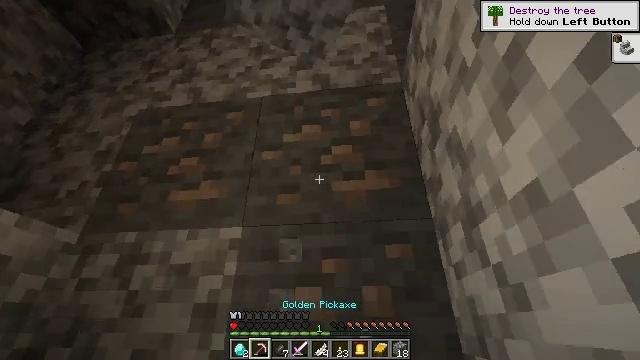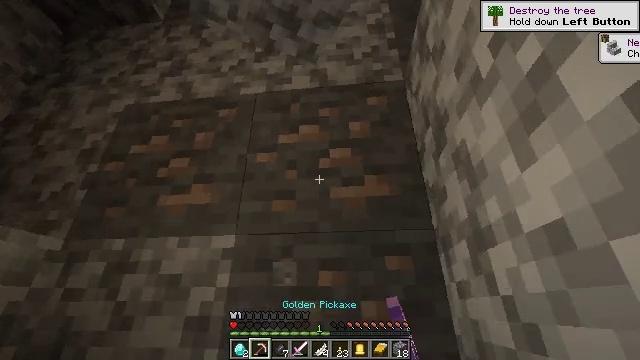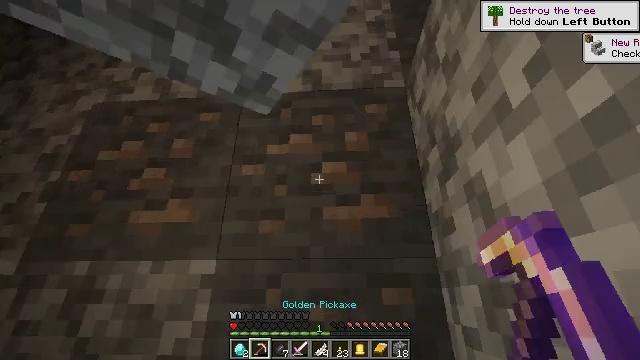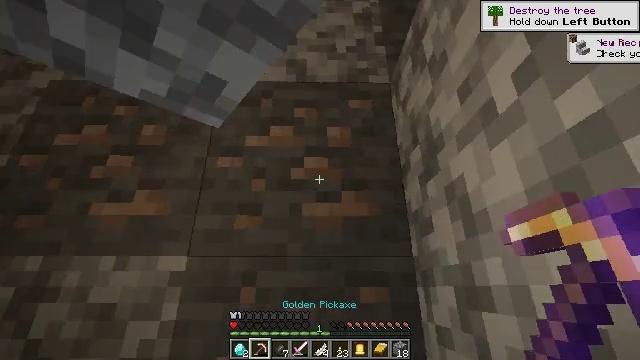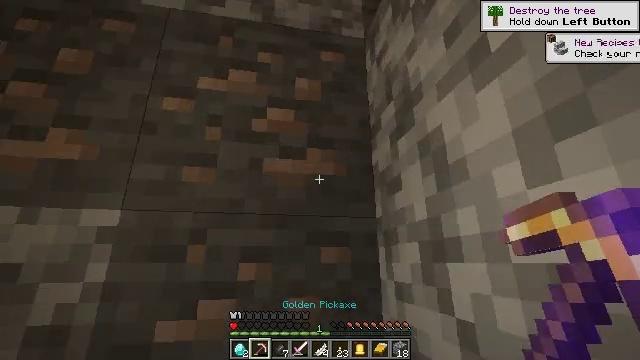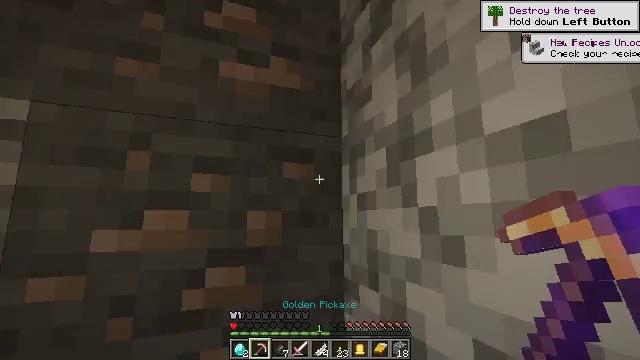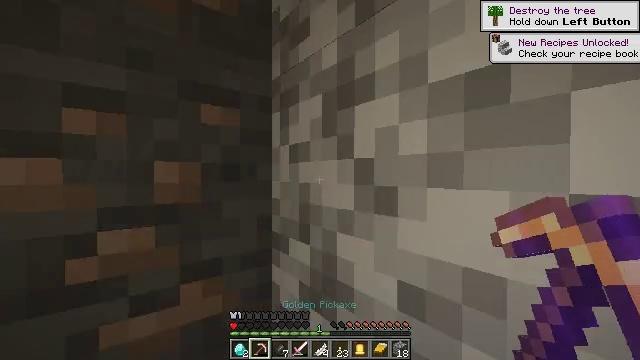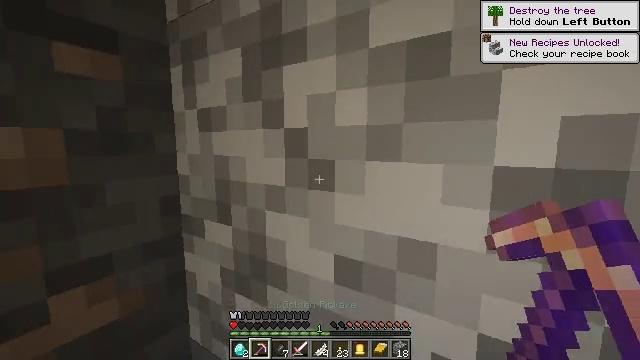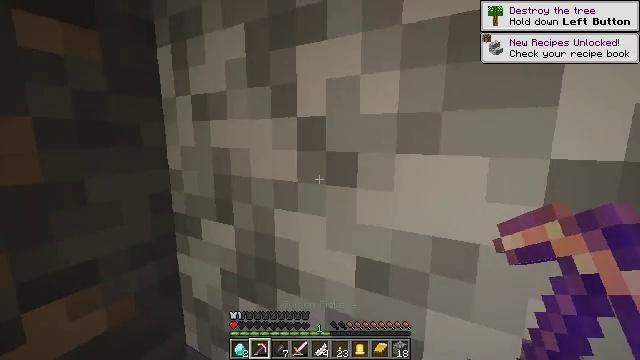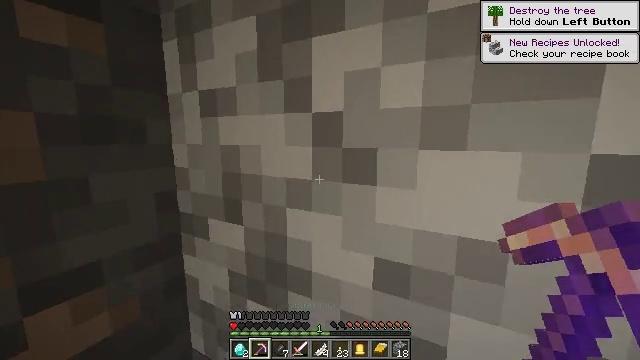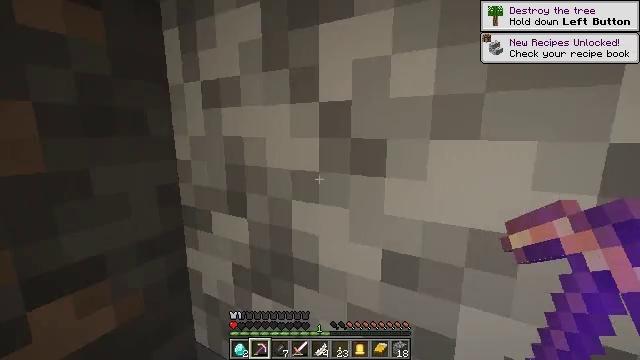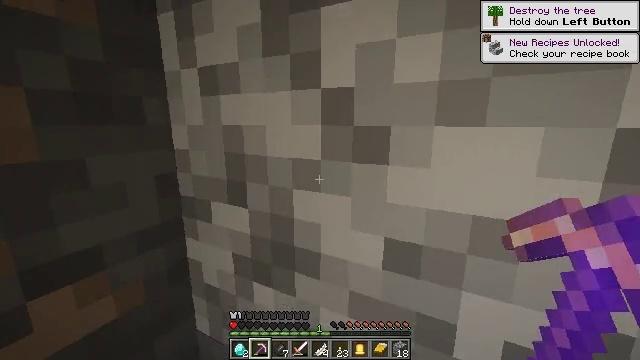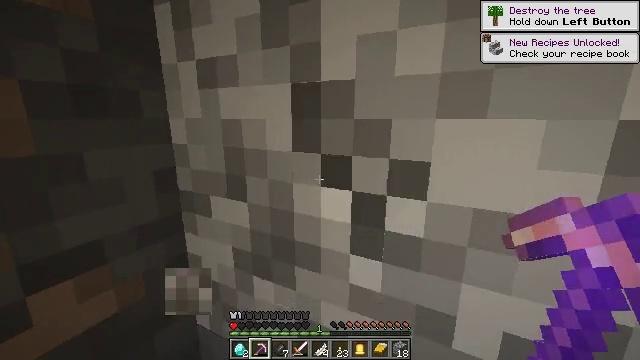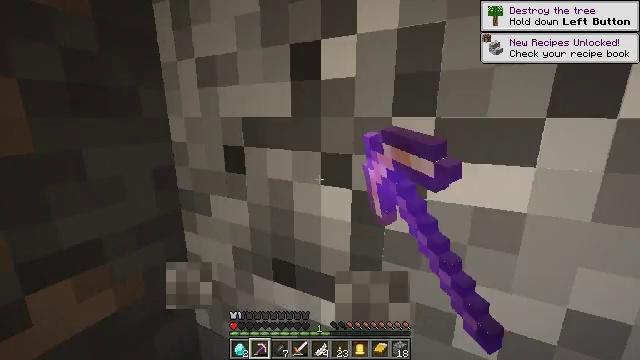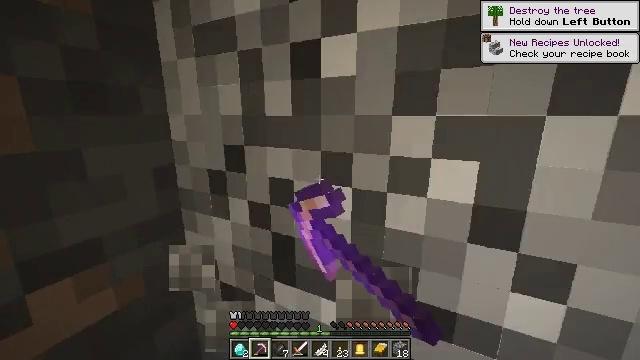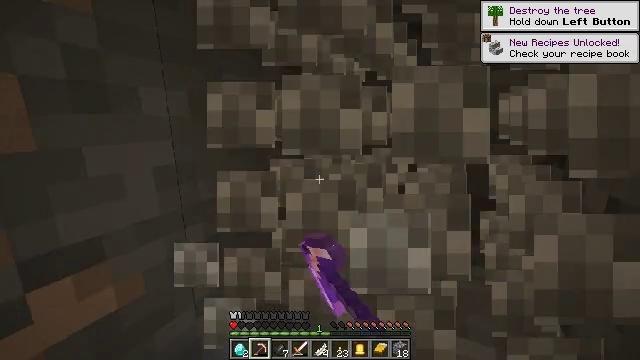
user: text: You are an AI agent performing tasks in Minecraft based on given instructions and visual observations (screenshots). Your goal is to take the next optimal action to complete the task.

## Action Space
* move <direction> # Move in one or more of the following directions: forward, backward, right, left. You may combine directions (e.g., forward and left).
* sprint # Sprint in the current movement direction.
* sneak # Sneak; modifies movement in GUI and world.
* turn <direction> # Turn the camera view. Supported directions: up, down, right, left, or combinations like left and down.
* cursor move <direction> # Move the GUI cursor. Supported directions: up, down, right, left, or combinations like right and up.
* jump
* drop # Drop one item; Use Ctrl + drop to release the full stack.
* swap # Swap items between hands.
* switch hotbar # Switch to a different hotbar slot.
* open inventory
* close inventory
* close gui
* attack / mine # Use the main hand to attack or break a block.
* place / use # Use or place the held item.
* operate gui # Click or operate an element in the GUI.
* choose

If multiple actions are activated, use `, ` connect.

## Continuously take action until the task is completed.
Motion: motion action
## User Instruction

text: Digging the diorite for building material.
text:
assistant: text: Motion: move forward, turn down, jump
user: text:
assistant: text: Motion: move forward, turn right and down, jump
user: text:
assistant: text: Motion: move forward, turn right and down, jump
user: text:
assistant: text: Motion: move forward, turn right and down, jump
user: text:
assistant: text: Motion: move forward, turn right and down, jump
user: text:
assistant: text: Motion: move forward, turn right and down, jump
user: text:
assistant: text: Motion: turn right and down
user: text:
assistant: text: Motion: turn right and down
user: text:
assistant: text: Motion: no_op
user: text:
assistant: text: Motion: turn down
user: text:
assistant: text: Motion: turn down
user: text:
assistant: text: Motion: turn down, attack / mine
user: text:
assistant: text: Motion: attack / mine
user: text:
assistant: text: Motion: attack / mine
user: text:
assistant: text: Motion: attack / mine
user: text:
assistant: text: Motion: attack / mine
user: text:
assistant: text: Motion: attack / mine
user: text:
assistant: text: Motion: attack / mine
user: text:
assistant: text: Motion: attack / mine
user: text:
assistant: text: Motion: turn up, attack / mine
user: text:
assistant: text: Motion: turn up, attack / mine
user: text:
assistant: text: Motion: turn right and up, attack / mine
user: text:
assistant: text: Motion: turn right and up, attack / mine
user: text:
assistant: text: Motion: turn right and up, attack / mine
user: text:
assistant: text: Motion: turn right and up, attack / mine
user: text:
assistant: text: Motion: turn up, attack / mine
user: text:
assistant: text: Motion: turn up, attack / mine
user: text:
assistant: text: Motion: attack / mine
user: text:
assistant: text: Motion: attack / mine
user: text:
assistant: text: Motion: attack / mine